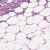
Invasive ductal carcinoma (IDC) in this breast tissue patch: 1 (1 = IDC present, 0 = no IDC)